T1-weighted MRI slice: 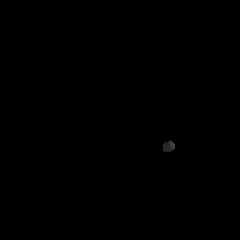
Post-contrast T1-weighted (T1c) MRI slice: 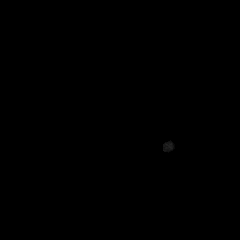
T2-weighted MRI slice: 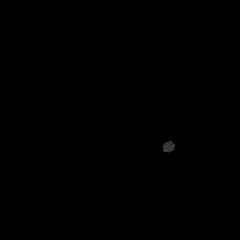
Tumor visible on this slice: no